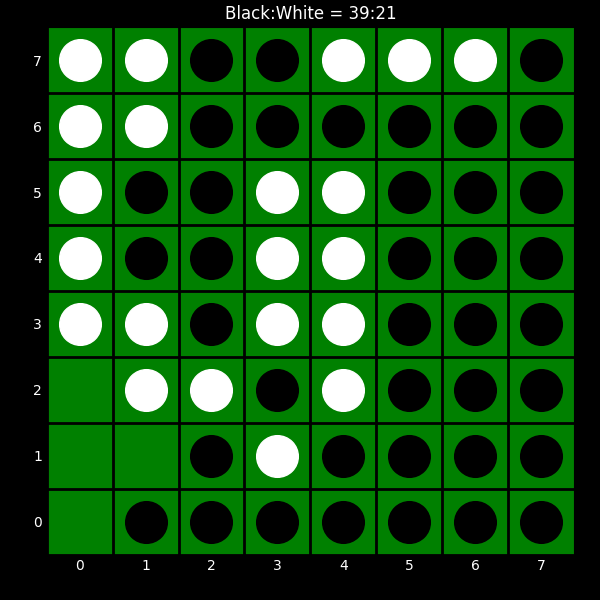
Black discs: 39
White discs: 21